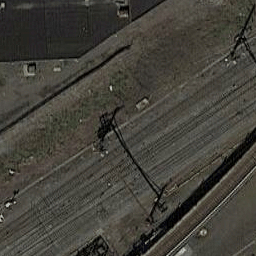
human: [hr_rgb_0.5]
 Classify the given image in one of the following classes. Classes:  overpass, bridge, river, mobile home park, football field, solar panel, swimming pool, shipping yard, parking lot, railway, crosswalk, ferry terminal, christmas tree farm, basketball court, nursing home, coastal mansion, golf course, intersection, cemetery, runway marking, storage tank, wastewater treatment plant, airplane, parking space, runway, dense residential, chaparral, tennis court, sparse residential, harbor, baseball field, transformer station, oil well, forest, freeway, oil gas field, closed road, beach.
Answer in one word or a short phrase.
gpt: railway